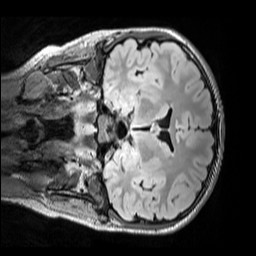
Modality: FLAIR
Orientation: coronal
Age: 12
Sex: female
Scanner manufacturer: siemens
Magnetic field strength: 3 T
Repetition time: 5 s
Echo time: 0.388 s